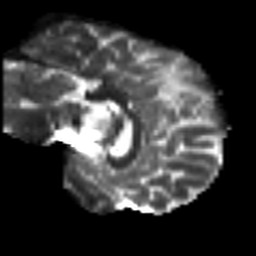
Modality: T2w
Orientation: sagittal
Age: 47
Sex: male
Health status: healthy
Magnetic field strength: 3 T
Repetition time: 8.4 s
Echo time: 0.0926 s